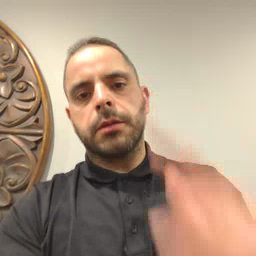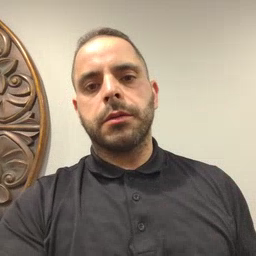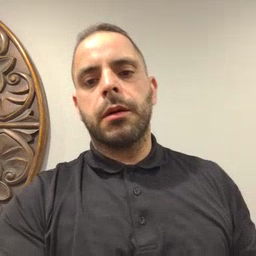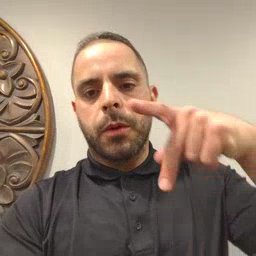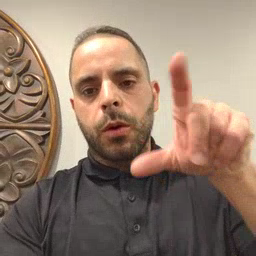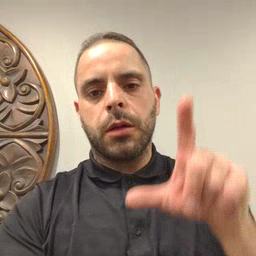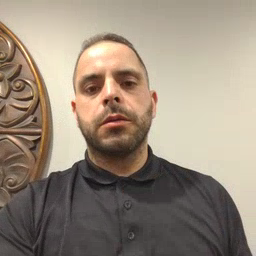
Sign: pool